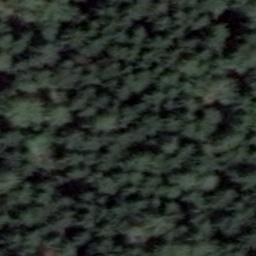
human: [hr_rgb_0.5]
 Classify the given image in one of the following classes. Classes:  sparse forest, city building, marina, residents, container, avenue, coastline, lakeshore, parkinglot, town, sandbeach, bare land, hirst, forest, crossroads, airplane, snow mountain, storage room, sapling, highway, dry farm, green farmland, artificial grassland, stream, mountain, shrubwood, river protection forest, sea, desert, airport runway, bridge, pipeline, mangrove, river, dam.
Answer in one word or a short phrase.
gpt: forest